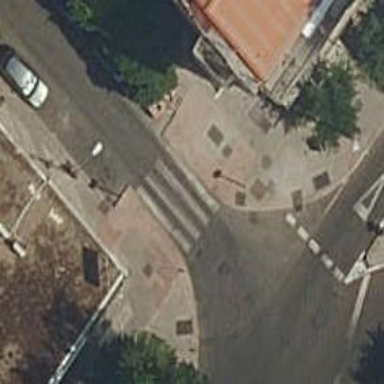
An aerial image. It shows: Uncontrolled crossing on the road.